Question: I am designing a WPF application that connects to a MS SQL Server database using Entity Framework.
The application reads data from a Excel file and saves the records to the database. Now the next requirement has come that this application should be accessible to multiple users at the same time (company network) so that all users can see the data in database and query/update it whenever required.
What I am thinking is, all I need to do is just put the database on a central machine which should be on the company's internal network and my application should connect to that database and allow users to perform the operations.
What changes do I require to this current connection string?
'''
<connectionStrings>
<add name="TPMSContext" connectionString="metadata=res://*/TPMSModel.csdl|res://*/TPMSModel.ssdl|res://*/TPMSModel.msl;provider=System.Data.SqlClient;provider connection string=&quot;data source=Test-DELL;initial catalog=TPMS;integrated security=True;MultipleActiveResultSets=True;App=EntityFramework&quot;" providerName="System.Data.EntityClient" />
</connectionStrings>
'''
And what are other changes that I need to implement/keep in mind for my application to work for multiple users simultaneously?
P.S: My application is "ANY CPU" with targeted framework as 4.5. Right now its Desktop based but in future we might make it web based, but for now we just want it to be Desktop based as it is.
## Update
This is the view of my solution explorer. TMPS is my Main application. TPMS.Data contains my business logic and methods that provides interaction with the database though Entity Framework. TPMS.Entities has the database tables as entity classes:

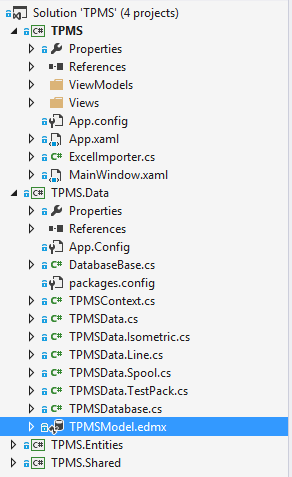
Answer: This approach is called 3-tier architecture. You can implement it by WCF TCP/IP hosted on the window.
You will host your Database interaction business logic on other server machine and client will consume these APIs on the other machine.
You need the flowing:
- - - -
You can create architecture of your application like below:
- Deployed on the server machine:a) Data base Access layer (Interact with database).
b) Business Logic Layer (It will methods of Data base Access layer).
c) Service layer (Create WCF Services and call business logic methods here).
d) Host these into server machine.- Client Machine -
a) Create proxy class by using .'svcutil' tool
b) use this proxy class to client machine for consuming services (APIs)
Reference:
<URL>